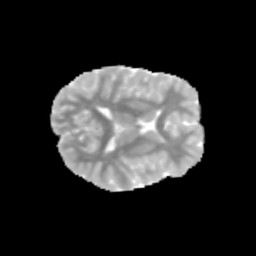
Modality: MD
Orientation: axial
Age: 10
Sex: male
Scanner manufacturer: siemens
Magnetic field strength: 3 T
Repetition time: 3.8 s
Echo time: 0.07 s